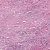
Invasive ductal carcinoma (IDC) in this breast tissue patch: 1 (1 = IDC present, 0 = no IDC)